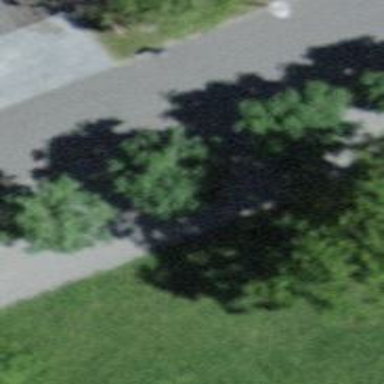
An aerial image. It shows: Avenue lined with broadleaved trees.